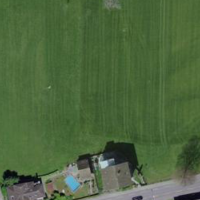
EUNIS habitat code: 25
Species observed at this site:
Petasites albus